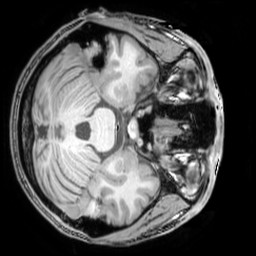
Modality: T1w
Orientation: axial
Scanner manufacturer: philips
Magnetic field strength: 3 T
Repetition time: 0.008063 s
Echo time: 0.003689 s